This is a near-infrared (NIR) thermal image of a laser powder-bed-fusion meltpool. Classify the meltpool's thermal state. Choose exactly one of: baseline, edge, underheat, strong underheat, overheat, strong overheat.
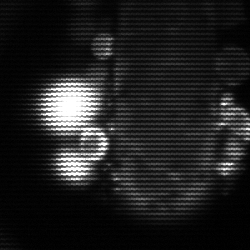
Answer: strong underheat